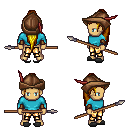
a pixel art fantasy rpg character, male body template, human, tanned skin, teal long-sleeve shirt, gold greaves, blonde extra-long topknot hairstyle, leather cap, leather bracers, gray slippers, spear, four views (front, back, left, right), 2x2 character sprite sheet, small pixel art, hard edges, no anti-aliasing